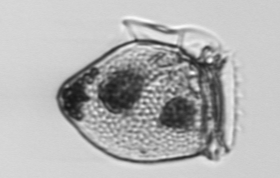
Label: Dinophysis_norvegica